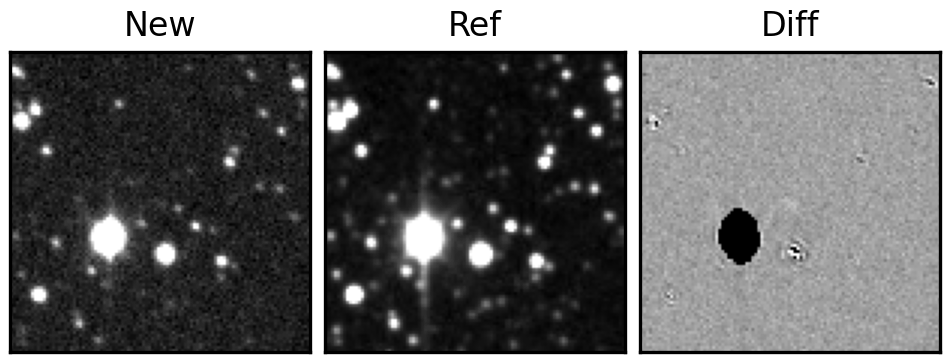
Label: real